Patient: sex F, age 68
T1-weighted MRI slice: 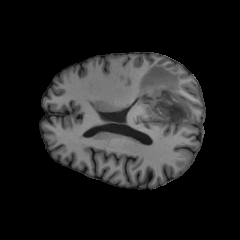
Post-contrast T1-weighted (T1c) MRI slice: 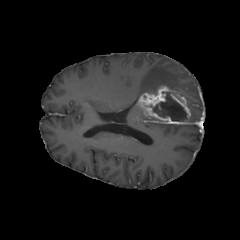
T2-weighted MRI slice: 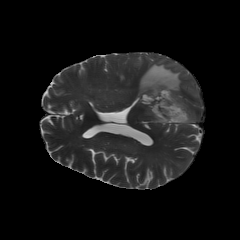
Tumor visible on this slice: yes
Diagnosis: Glioblastoma, IDH-wildtype
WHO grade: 4